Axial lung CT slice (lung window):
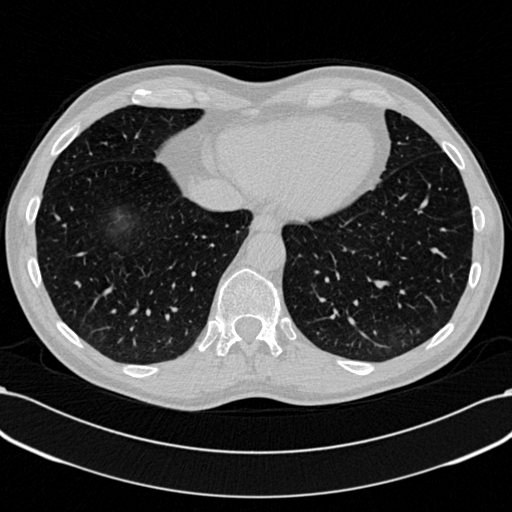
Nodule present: no